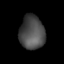
Tissue: lung
Cell type: Endothelial cells
Senescence score: 0.5446
Nuclear area (px): 830
Mean DAPI intensity: 75.306